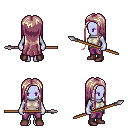
a pixel art fantasy rpg character, female body template, dark elf, purple skin, white sleeveless shirt, magenta pants, white blonde extra-long hairstyle, maroon shoes, spear, four views (front, back, left, right), 2x2 character sprite sheet, small pixel art, hard edges, no anti-aliasing